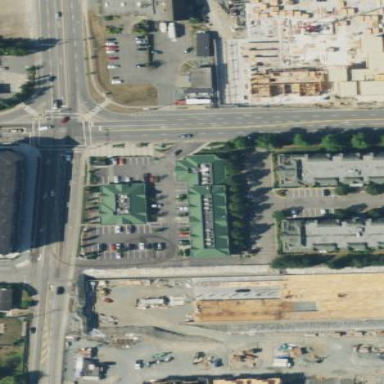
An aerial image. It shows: Retail area that is mall.